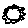
Label: sun